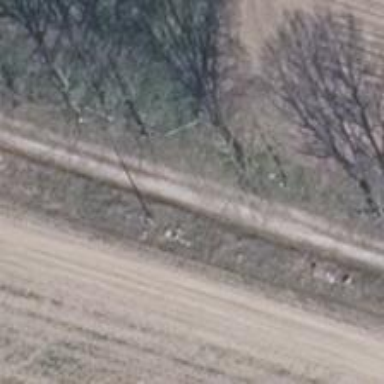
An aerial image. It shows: Power pole.